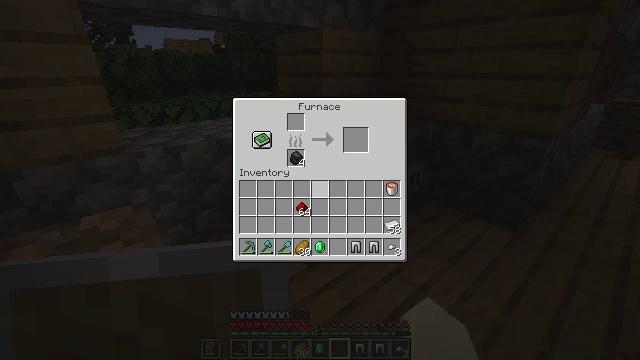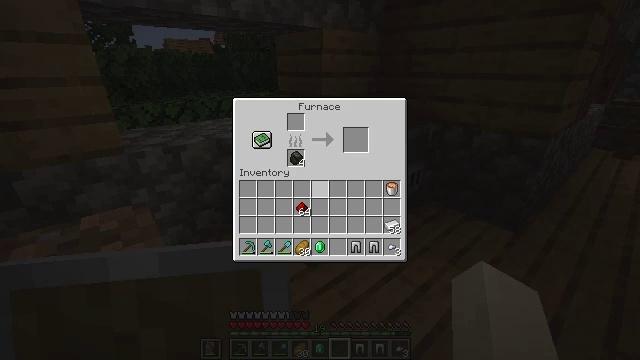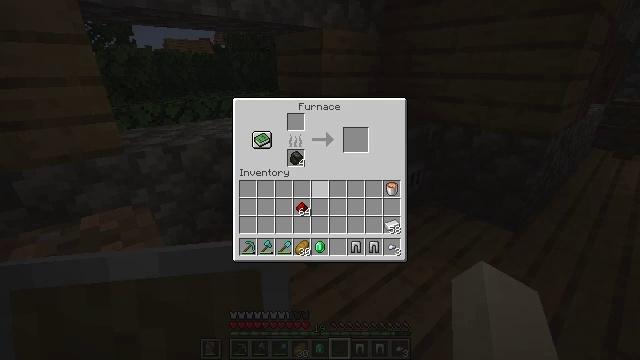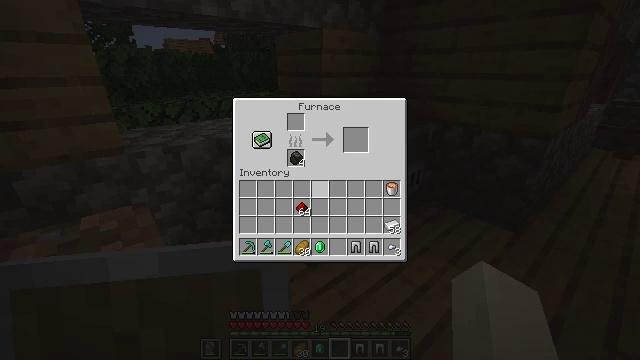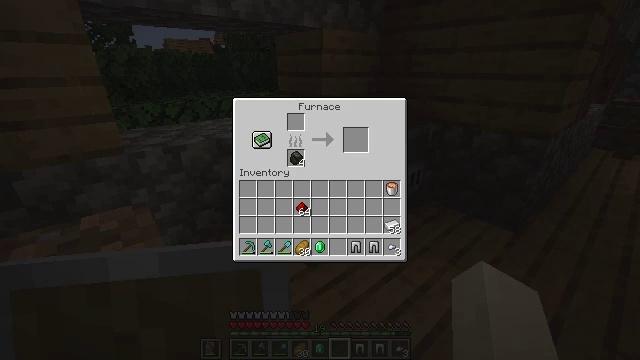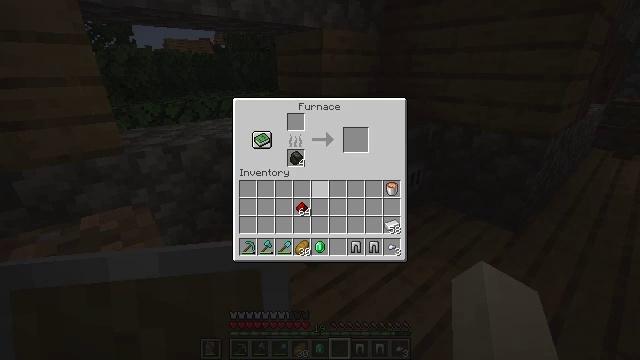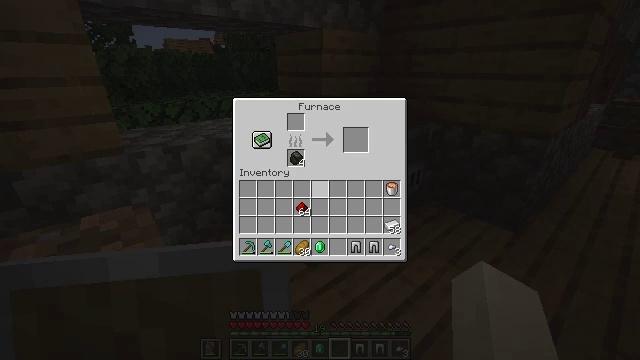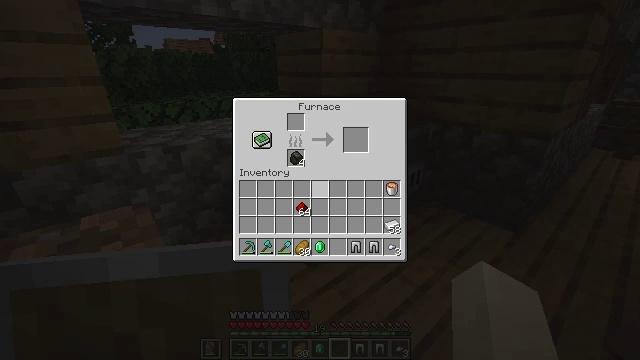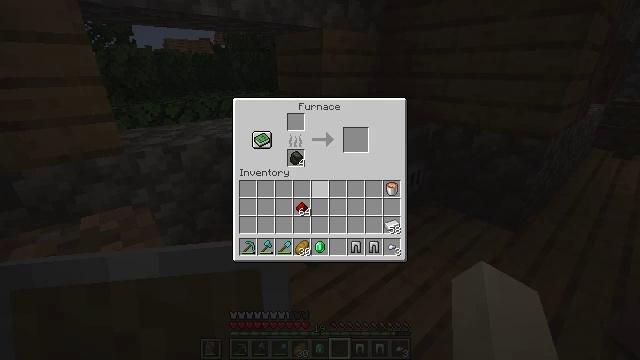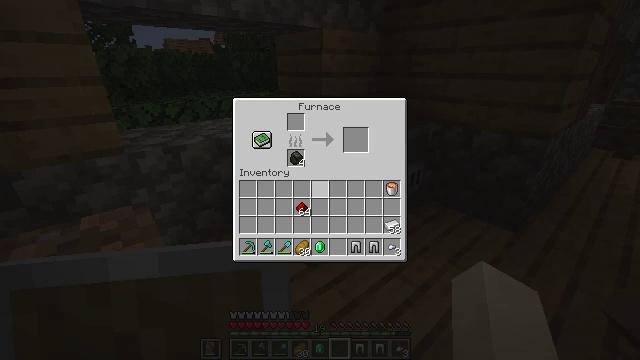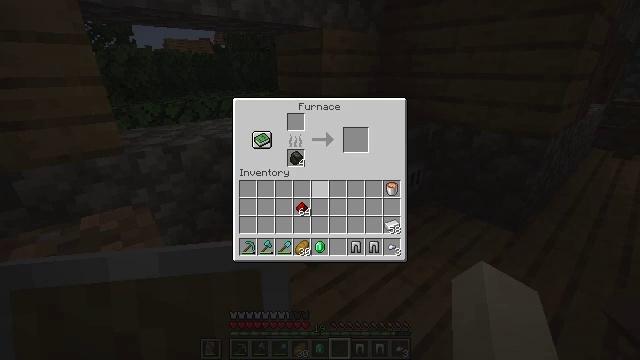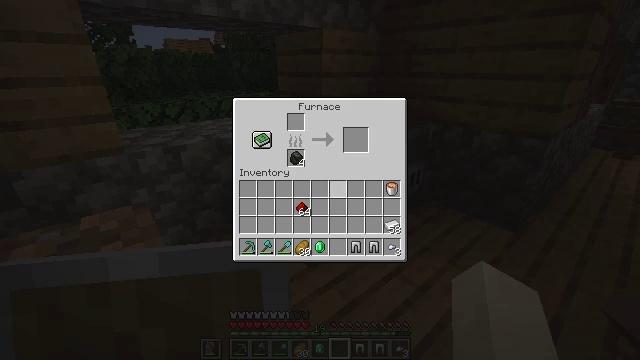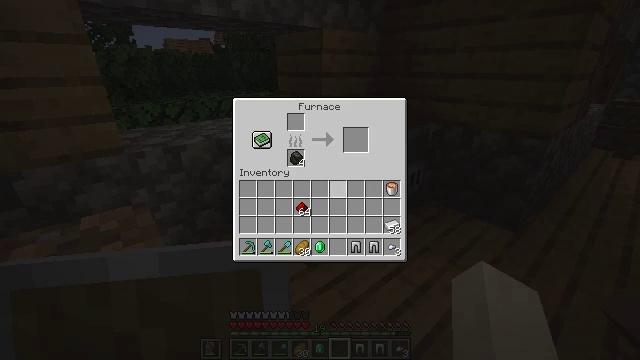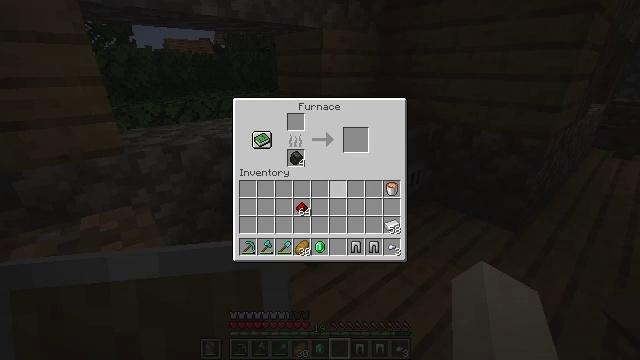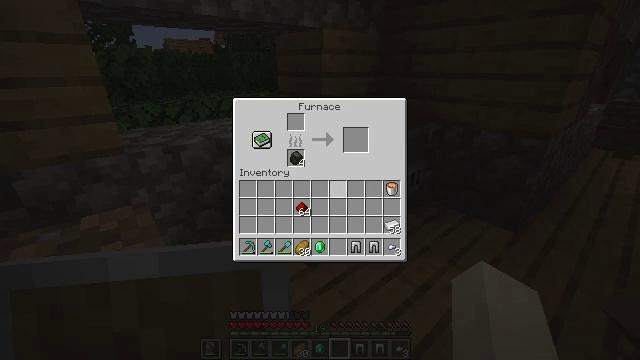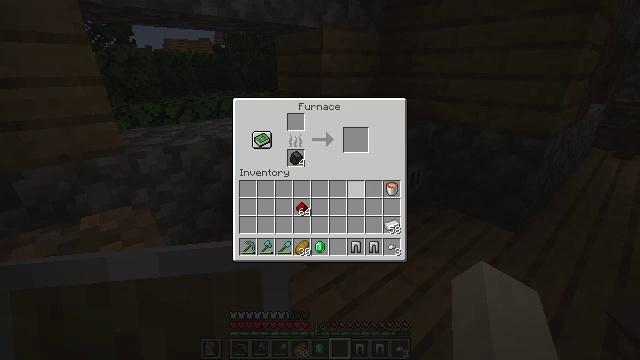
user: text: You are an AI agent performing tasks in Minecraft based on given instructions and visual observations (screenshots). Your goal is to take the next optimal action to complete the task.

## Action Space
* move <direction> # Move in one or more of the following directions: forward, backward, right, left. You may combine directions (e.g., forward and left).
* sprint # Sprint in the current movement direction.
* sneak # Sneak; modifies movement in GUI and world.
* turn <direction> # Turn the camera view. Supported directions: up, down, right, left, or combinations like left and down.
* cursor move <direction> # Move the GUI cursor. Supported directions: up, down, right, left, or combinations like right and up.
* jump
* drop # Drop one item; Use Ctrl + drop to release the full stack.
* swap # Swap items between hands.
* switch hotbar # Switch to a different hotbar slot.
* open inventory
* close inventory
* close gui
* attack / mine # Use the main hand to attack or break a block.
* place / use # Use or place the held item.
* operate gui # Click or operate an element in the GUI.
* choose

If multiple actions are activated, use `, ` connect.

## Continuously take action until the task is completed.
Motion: motion action
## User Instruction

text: Use the crafting table to make iron nugget from iron ingot.
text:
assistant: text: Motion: no_op
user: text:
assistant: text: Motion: no_op
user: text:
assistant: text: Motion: no_op
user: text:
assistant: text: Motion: no_op
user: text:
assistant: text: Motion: no_op
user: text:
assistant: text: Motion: no_op
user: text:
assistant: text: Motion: no_op
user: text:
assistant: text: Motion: no_op
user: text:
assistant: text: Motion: no_op
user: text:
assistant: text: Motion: no_op
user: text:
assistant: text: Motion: no_op
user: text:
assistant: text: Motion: no_op
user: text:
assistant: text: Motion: no_op
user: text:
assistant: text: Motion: cursor move right
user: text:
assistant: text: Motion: cursor move right
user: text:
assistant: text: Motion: sneak, cursor move right
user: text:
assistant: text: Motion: sneak
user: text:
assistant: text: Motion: sneak
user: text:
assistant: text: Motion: sneak
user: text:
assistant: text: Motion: sneak
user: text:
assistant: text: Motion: sneak
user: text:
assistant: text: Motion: sneak
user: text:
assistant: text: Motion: sneak, cursor move right and down
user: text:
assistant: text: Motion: sneak
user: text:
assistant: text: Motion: sneak, cursor move down
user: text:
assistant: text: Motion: sneak, cursor move down
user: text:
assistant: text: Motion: sneak
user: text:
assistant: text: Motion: sneak
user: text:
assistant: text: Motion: sneak
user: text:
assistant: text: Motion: sneak